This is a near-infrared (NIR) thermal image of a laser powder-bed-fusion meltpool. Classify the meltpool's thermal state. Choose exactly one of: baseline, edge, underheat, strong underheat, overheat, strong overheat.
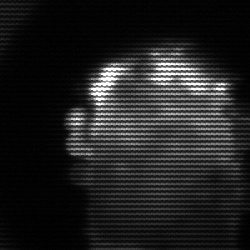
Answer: baseline